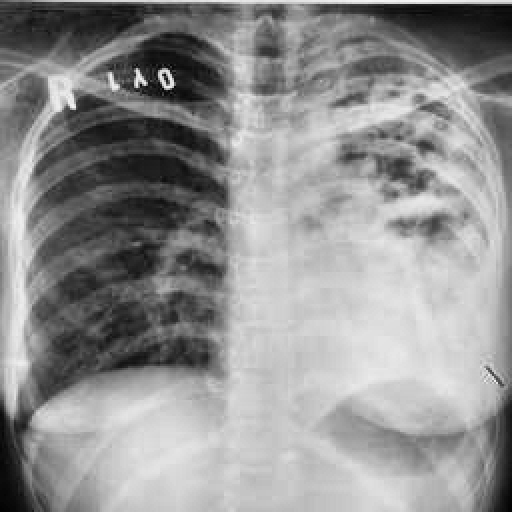
Finding: TUBERCULOSIS